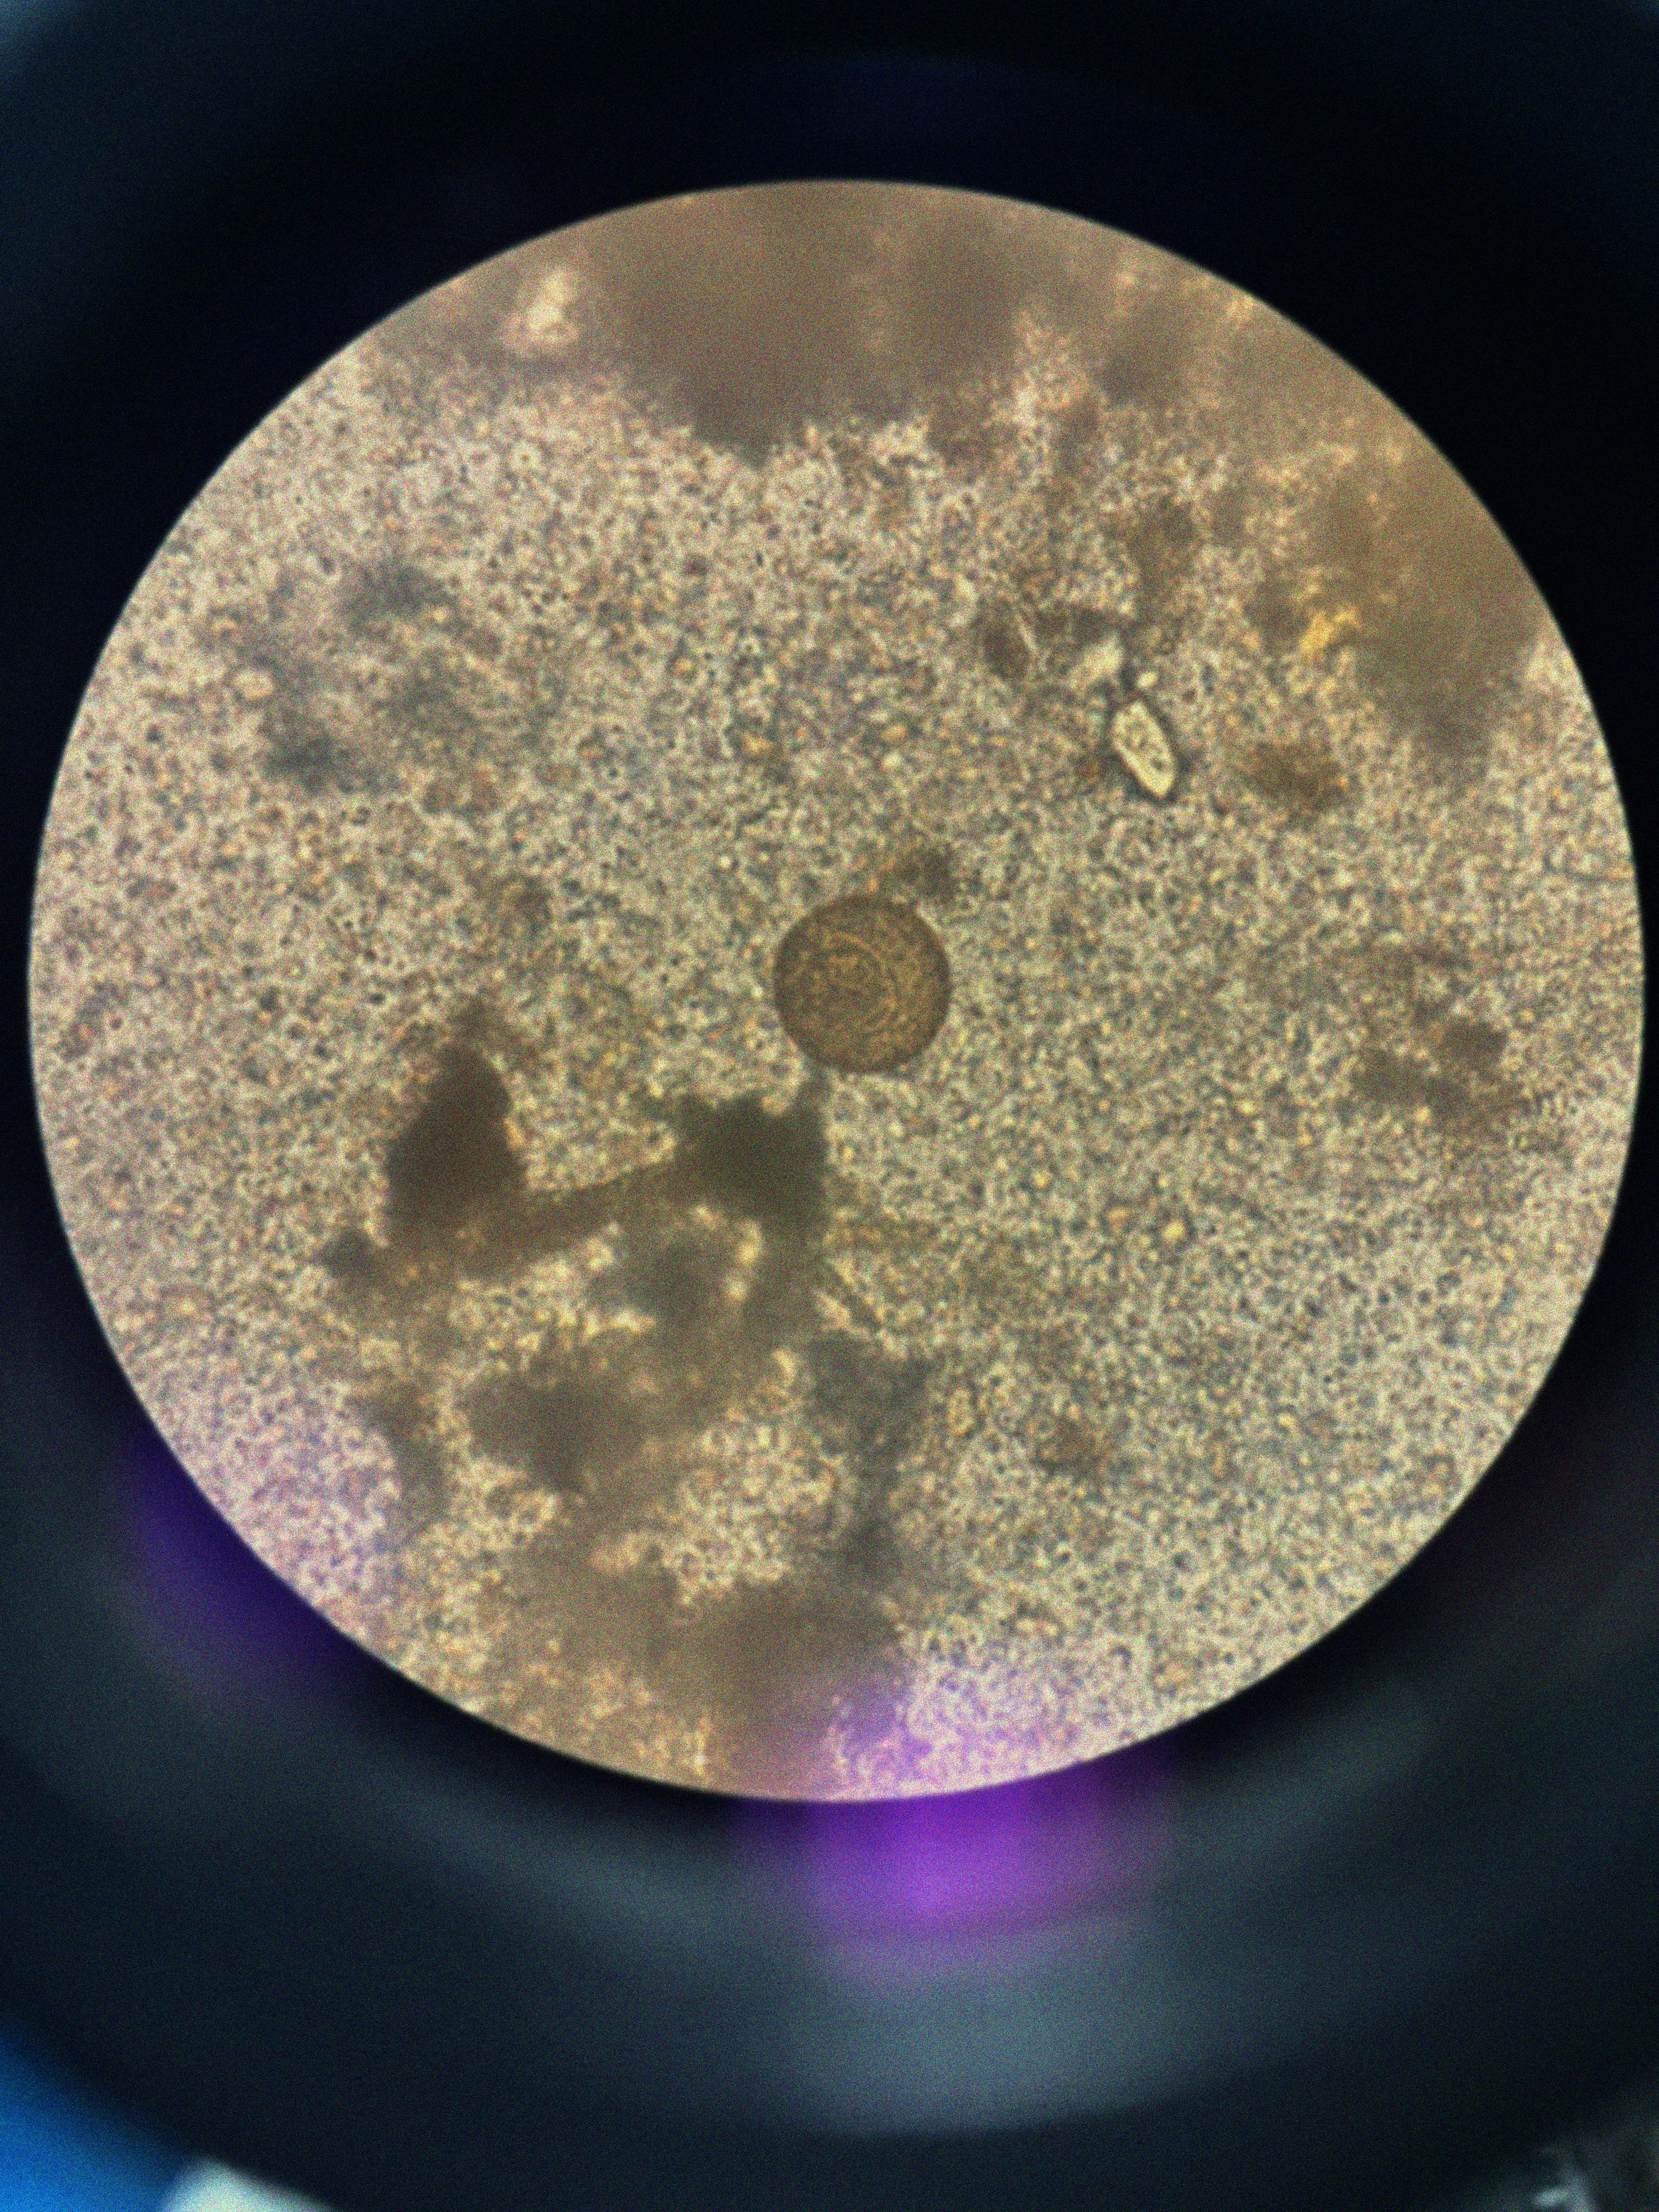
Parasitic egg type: Hymenolepis diminuta